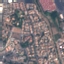
Label: Residential